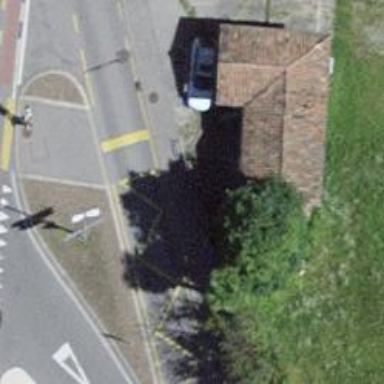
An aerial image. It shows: Unmarked crossing on the road.